Interaction volume radius: 5 \u00c5
Interaction volume height: 20 \u00c5
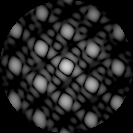
Disorder parameter: 0.07581